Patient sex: M
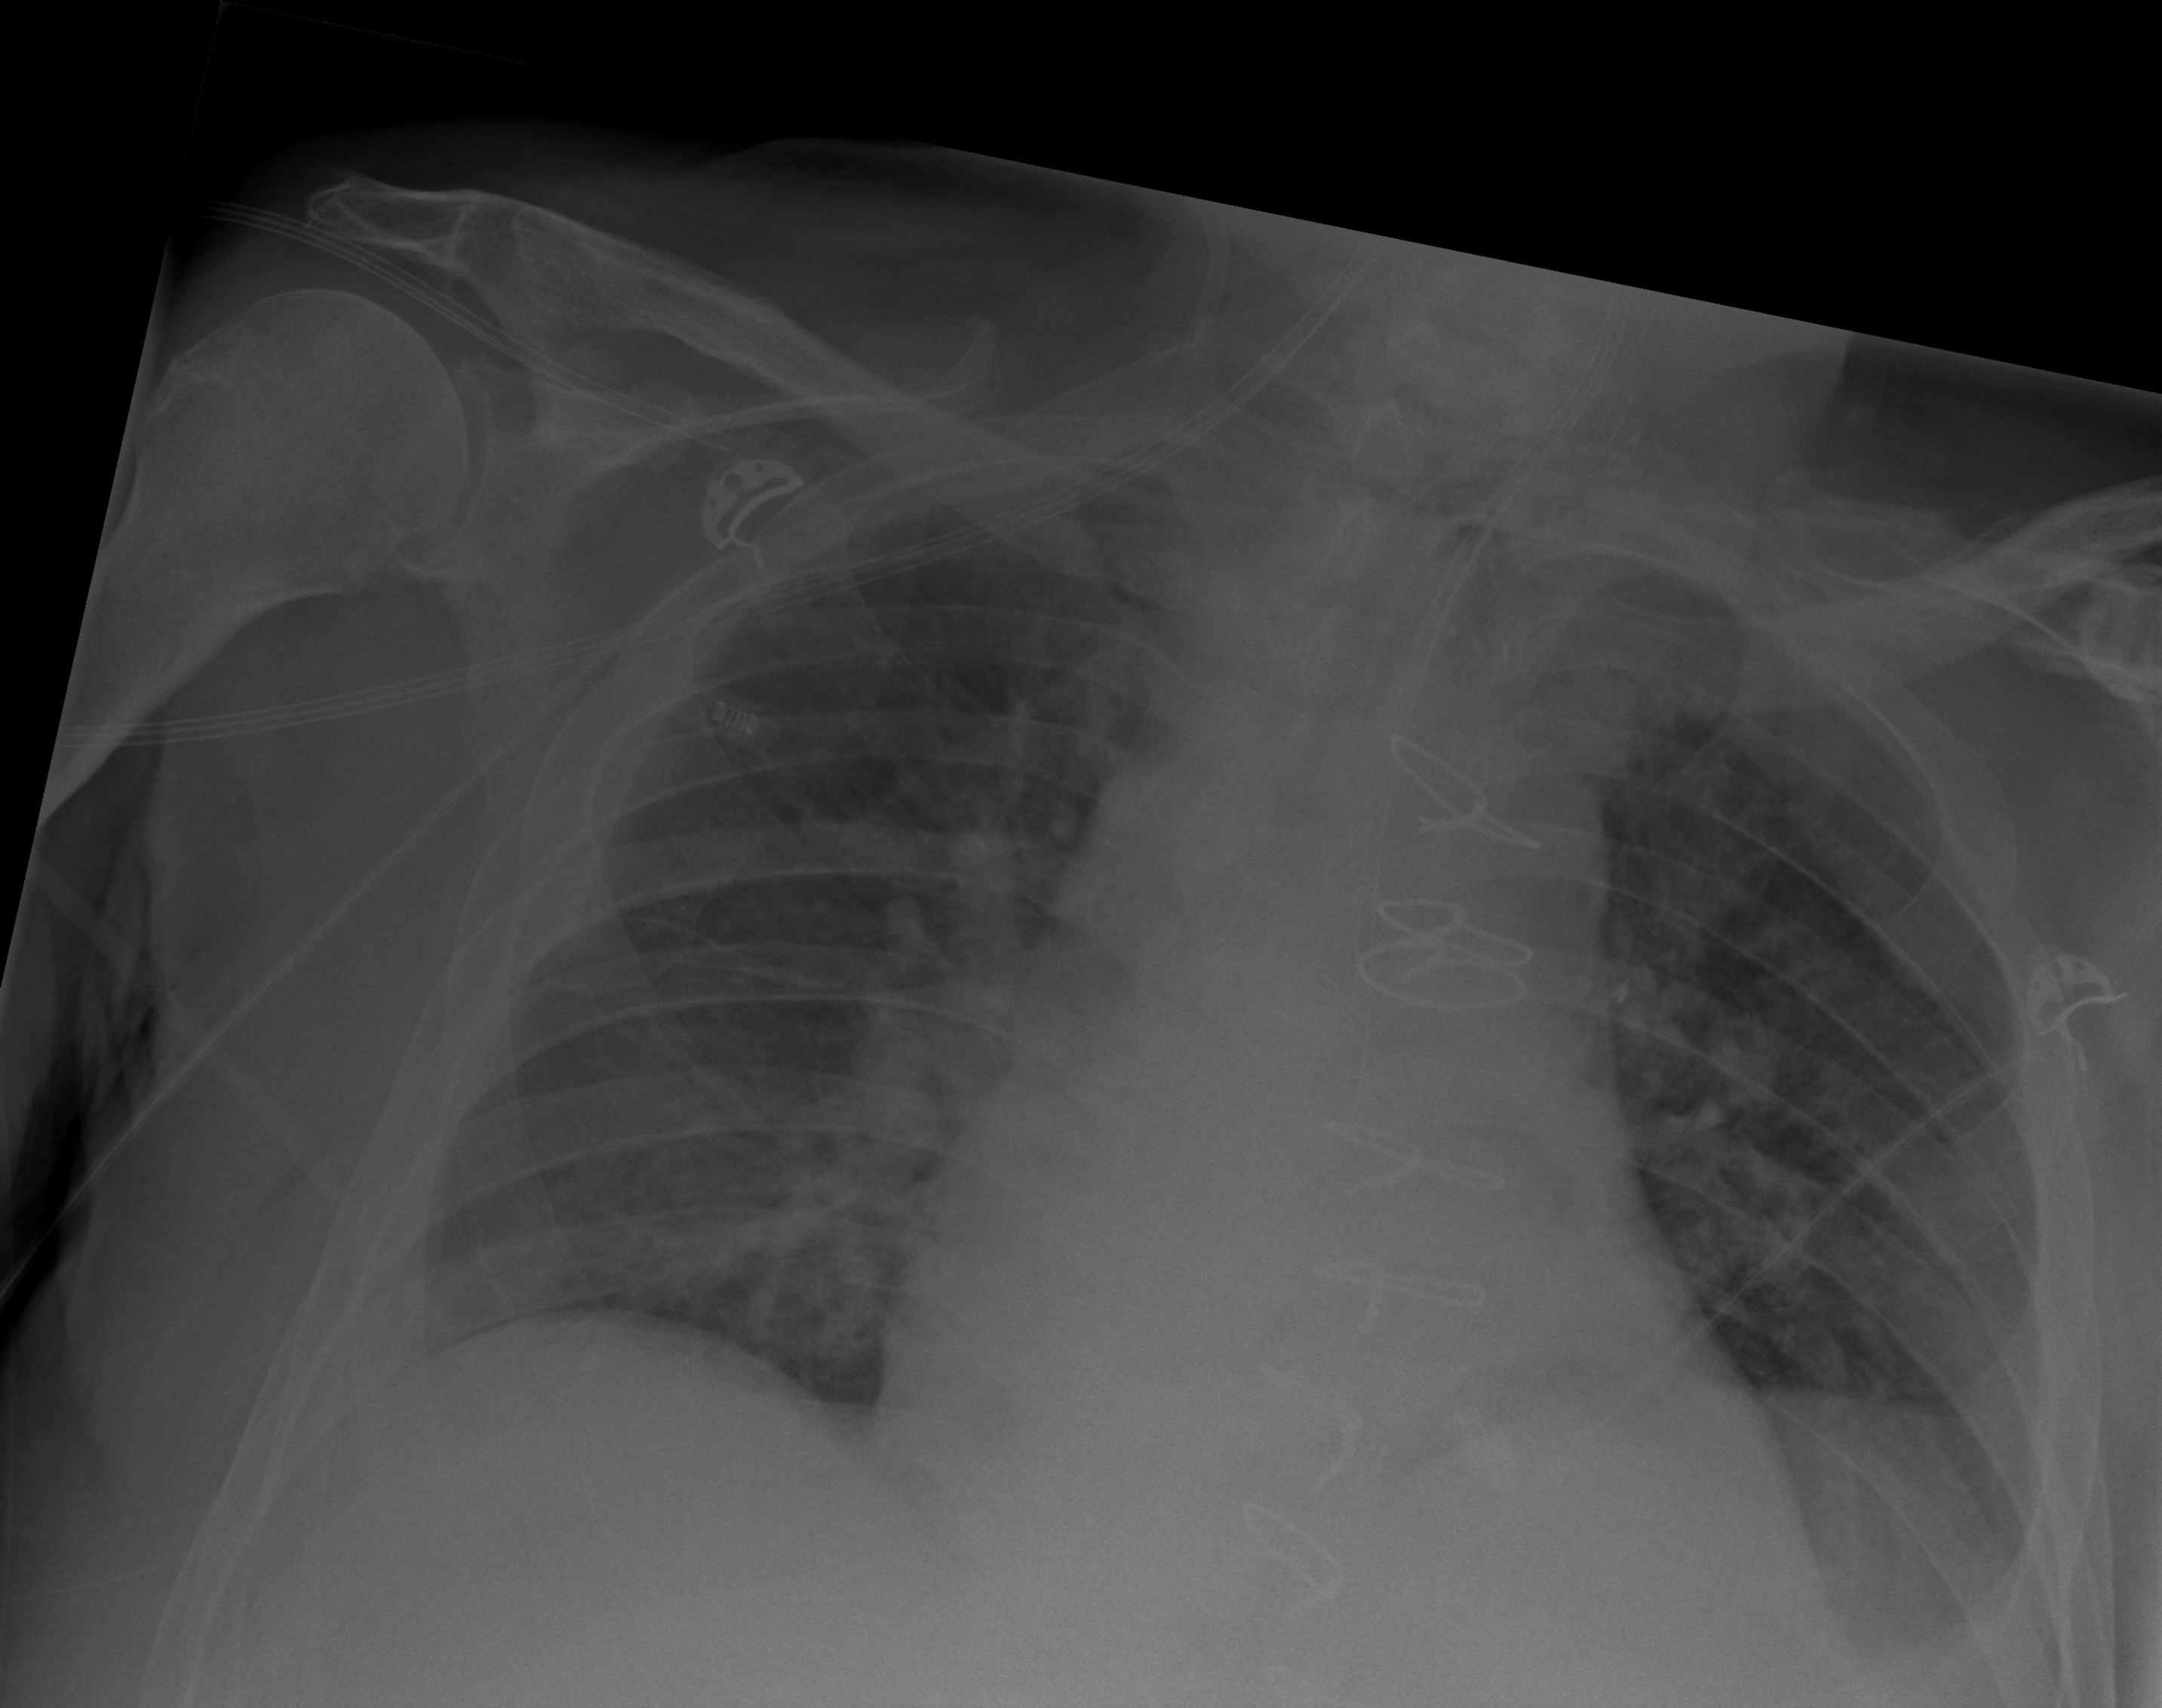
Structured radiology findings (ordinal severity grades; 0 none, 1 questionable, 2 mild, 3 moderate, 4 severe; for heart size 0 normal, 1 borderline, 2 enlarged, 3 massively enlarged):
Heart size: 2
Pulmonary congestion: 0
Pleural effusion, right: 0
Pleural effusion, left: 0
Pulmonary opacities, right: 0
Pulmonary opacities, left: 0
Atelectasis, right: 2
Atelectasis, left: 2